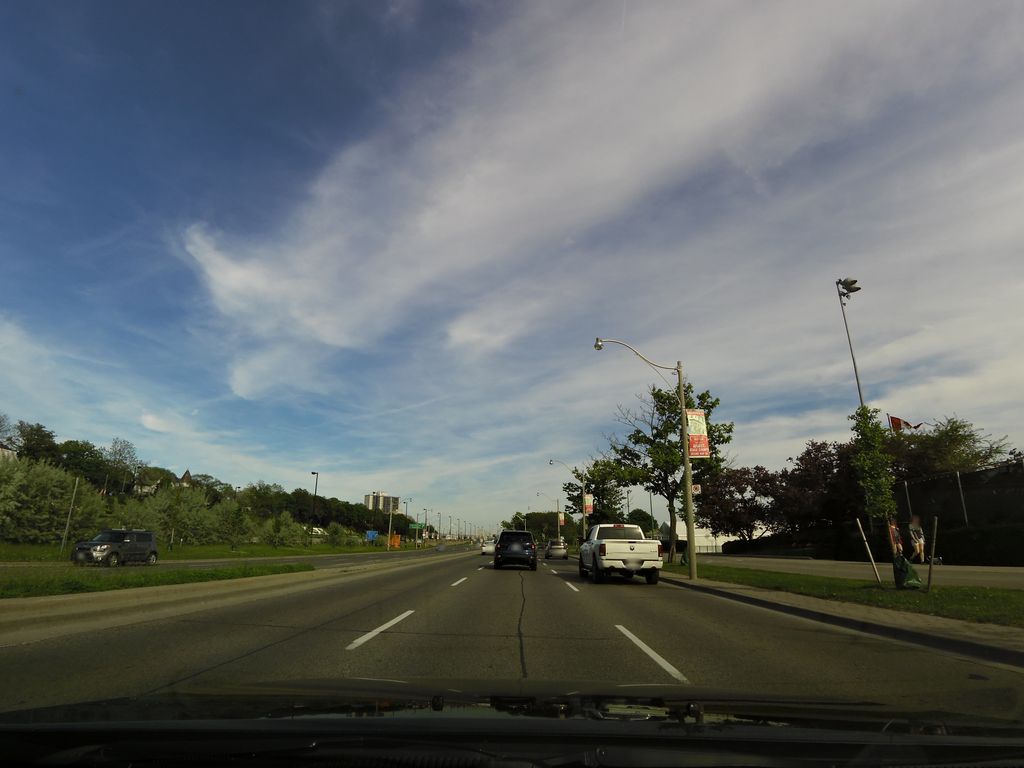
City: toronto